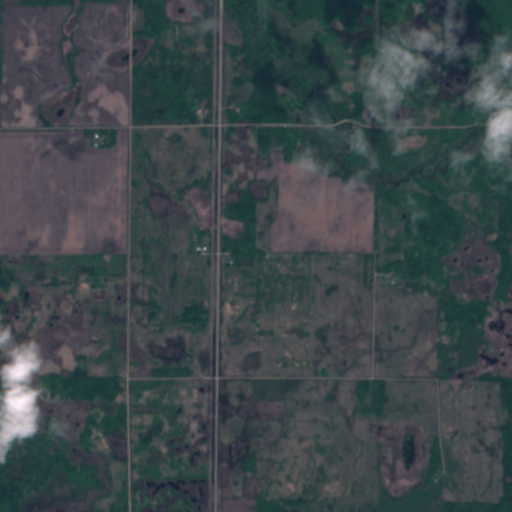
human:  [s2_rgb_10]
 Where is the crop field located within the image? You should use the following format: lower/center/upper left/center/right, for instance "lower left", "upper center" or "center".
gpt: The crop field is located in the upper left of the image.
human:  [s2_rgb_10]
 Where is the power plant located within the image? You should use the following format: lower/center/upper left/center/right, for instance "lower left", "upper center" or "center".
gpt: There is no power plant in the image.